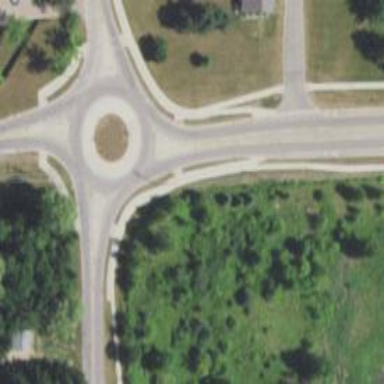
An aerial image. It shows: Tertiary road with asphalt surface leading to roundabout.